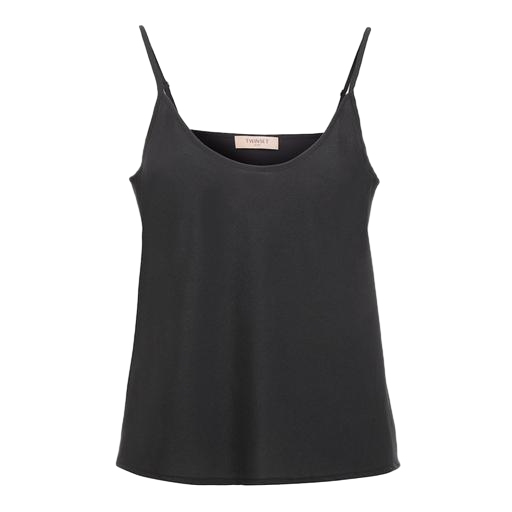
black samantha camisole, black chelsea cami, black slip cami top, white background